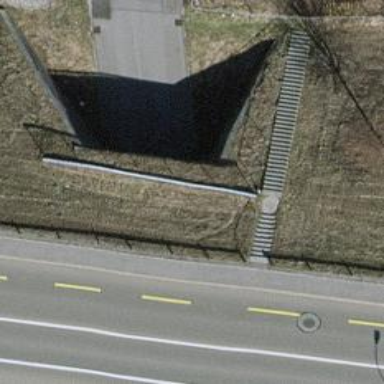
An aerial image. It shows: Service road with asphalt surface running through tunnel.